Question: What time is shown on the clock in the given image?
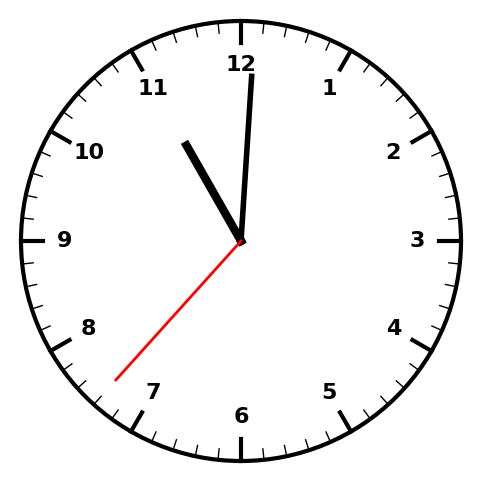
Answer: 11:00:37